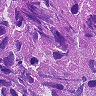
Metastatic tissue present: yes